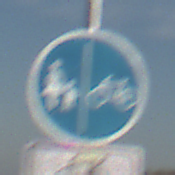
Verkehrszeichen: GetrennterRadUndGehwegRadwegRechts
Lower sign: EinspurigeFahrzeugeFrei6
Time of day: MorningAfternoon
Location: Outdoor (Nature)
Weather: PartlyCloudy
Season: NotSpecified
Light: Natural